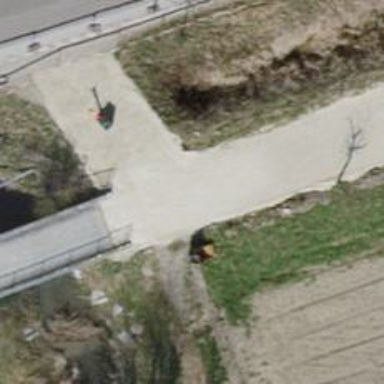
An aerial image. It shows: Asphalt path.